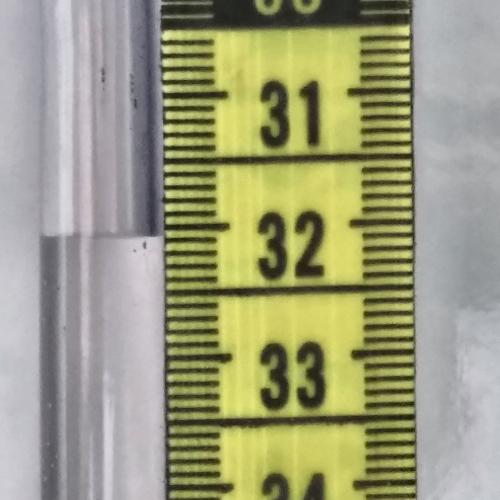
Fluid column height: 32.1 cm